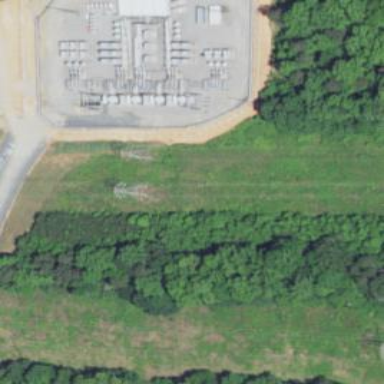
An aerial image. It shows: Fence surrounding compensation substation.